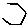
Label: hexagon